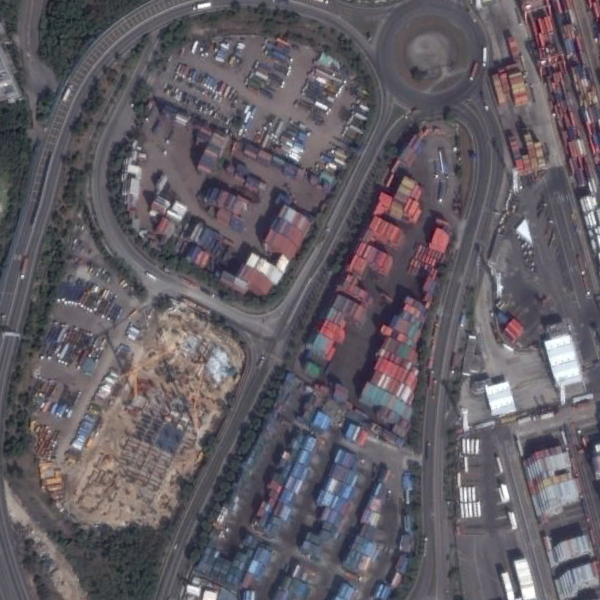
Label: Industrial